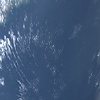
Label: water